Question: I am trying to apply a pure css arrow to my SELECTED link of horizontal and vertical menu but can't seem to figure out the outcome I wanted. Some similar solutions here at stackoverflow but it doesn't solve my issue.
UL has a border and that's where the problem is coming from... But I shouldn't remove the UL border.
<URL>
'''
<li class="selected"><a href="#">Arrow please</a></li>
'''

'''
ul.hor {
border-bottom: 3px solid blue;
}
ul li {
display: inline-block;
position: relative;
}
ul li a {
display: block;
padding: 10px 15px;
}
ul li.selected a {
color: green;
}
ul li.selected:after {
content: "";
width: 12px;
height: 12px;
position: absolute;
background: #fff;
border-top: 3px solid blue;
border-right: 3px solid blue;
}
ul.hor li.selected:after {
left: 0;
right: 0;
bottom: -8px;
margin: 0 auto;
-moz-transform: rotate(315deg);
-webkit-transform: rotate(315deg);
-ms-transform: rotate(315deg);
}
ul.ver li.selected:after {
right: -8px;
top: 50%;
margin-top: -6px;
-moz-transform: rotate(225deg);
-webkit-transform: rotate(225deg);
-ms-transform: rotate(225deg);
}
ul.ver {
width: 200px;
border-right: 3px solid blue;
}
ul.ver li {
display: block;
}
ul.ver li a {
display: block;
padding: 10px 15px;
}
body {
width: 90%;
margin: 20px auto;
background: rgb(229, 180, 230);
background: -moz-linear-gradient(30deg, rgb(229, 180, 230) 30%, rgb(90, 140, 250) 70%);
background: -webkit-linear-gradient(30deg, rgb(229, 180, 230) 30%, rgb(90, 140, 250) 70%);
background: -o-linear-gradient(30deg, rgb(229, 180, 230) 30%, rgb(90, 140, 250) 70%);
background: -ms-linear-gradient(30deg, rgb(229, 180, 230) 30%, rgb(90, 140, 250) 70%);
background: linear-gradient(120deg, rgb(229, 180, 230) 30%, rgb(90, 140, 250) 70%);
}
'''
'''
<ul class="hor">
<li><a href="#">Lorem</a></li>
<li><a href="#">Ipsum</a></li>
<li class="selected"><a href="#">Sit amet</a></li>
<li><a href="#">Consectetur</a></li>
</ul>
<br>
<ul class="ver">
<li><a href="#">Lorem</a></li>
<li><a href="#">Ipsum</a></li>
<li class="selected"><a href="#">Sit amet</a></li>
<li><a href="#">Consectetur</a></li>
</ul>
'''
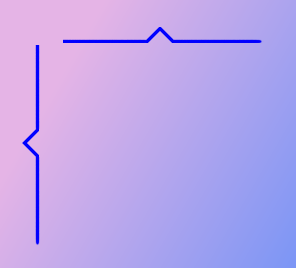
Answer: This one is easier to position and has a perfect triangle. We are still using transform rotate but no need for transform skew. No need to calculate width as well.
<URL>.
'''
ul {
overflow: hidden;
}
li {
display:inline-block;position: relative;
}
ul li a {
display: block;padding:20px 15px;
}
ul li.selected a {
color: green;
}
ul.hor li.selected:before,
ul.hor li.selected:after {
content: "";
bottom: 0;
position: absolute;
border-bottom:3px solid blue;
width:9999px;
margin:0 10px;left:50%;
}
ul.hor li.selected:after {
left:auto;right:50%;
}
/*vertical menu starts*/
ul.ver {
width: 200px;
}
ul.ver li {
display: block;
}
ul.ver li a {
padding:10px 15px;
}
ul.ver li.selected:before,
ul.ver li.selected:after {
content: "";
position: absolute;
top:50%;
right: 0;
border-right:3px solid blue;
height:9999px;
margin:10px 0
}
ul.ver li.selected:after {
top:auto;bottom:50%;
}
/*arrow starts*/
ul li.selected a:after {
content: "";
width: 15px;
height: 15px;
position: absolute;
border: solid blue;
border-width: 3px 3px 0 0;
}
ul.hor li.selected a:after {
top:100%;
left: 0;
right: 0;
margin: -10px auto 0;
-moz-transform: rotate(315deg);
-webkit-transform: rotate(315deg);
-ms-transform: rotate(315deg);
}
ul.ver li.selected a:after {
left:100%;
margin-left:-10px;
-moz-transform:rotate(225deg);
-webkit-transform:rotate(225deg);
-ms-transform:rotate(225deg);
}
body {
width:90%;margin:20px auto;
background: rgb(229, 180, 230);
background: -moz-linear-gradient(30deg, rgb(229, 180, 230) 30%, rgb(90, 140, 250) 70%);
background: -webkit-linear-gradient(30deg, rgb(229, 180, 230) 30%, rgb(90, 140, 250) 70%);
background: -o-linear-gradient(30deg, rgb(229, 180, 230) 30%, rgb(90, 140, 250) 70%);
background: -ms-linear-gradient(30deg, rgb(229, 180, 230) 30%, rgb(90, 140, 250) 70%);
background: linear-gradient(120deg, rgb(229, 180, 230) 30%, rgb(90, 140, 250) 70%);
}
'''
'''
<ul class="hor">
<li><a href="#">Lorem</a></li>
<li class="selected"><a href="#">Ipsum</a></li>
<li><a href="#">Sit amet</a></li>
<li><a href="#">Consectetur</a></li>
</ul>
<br>
<ul class="ver">
<li class="selected"><a href="#">Lorem</a></li>
<li><a href="#">Ipsum</a></li>
<li><a href="#">Sit amet</a></li>
<li><a href="#">Consectetur</a></li>
</ul>
'''